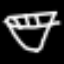
Label: diamond